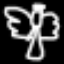
Label: angel